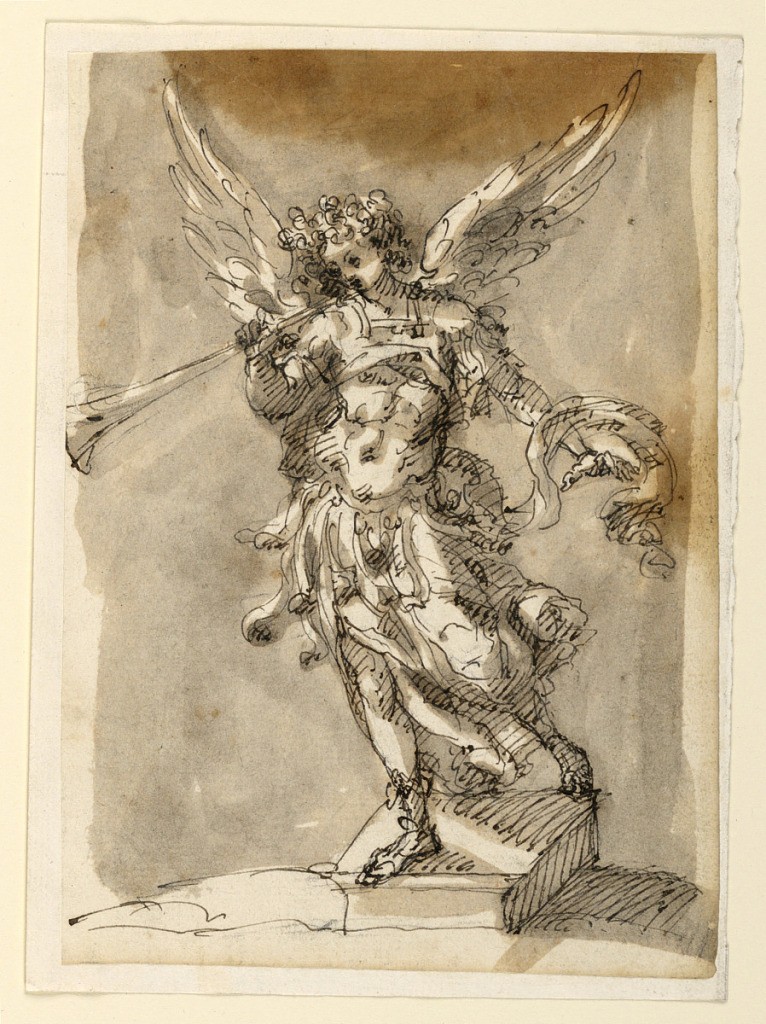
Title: Drawing
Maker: Leonardo Scaglia, French, active Italy, 1640 – 1650
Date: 1650-1675
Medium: Black chalk, pen, brush, brown. Paper
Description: Horizontal rectangle. Upon an oblong base. Shown from the front, walking and lifting a trumpet to his mouth. The left arm is somewhat raised, the fingers of his left hand spread.